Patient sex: F
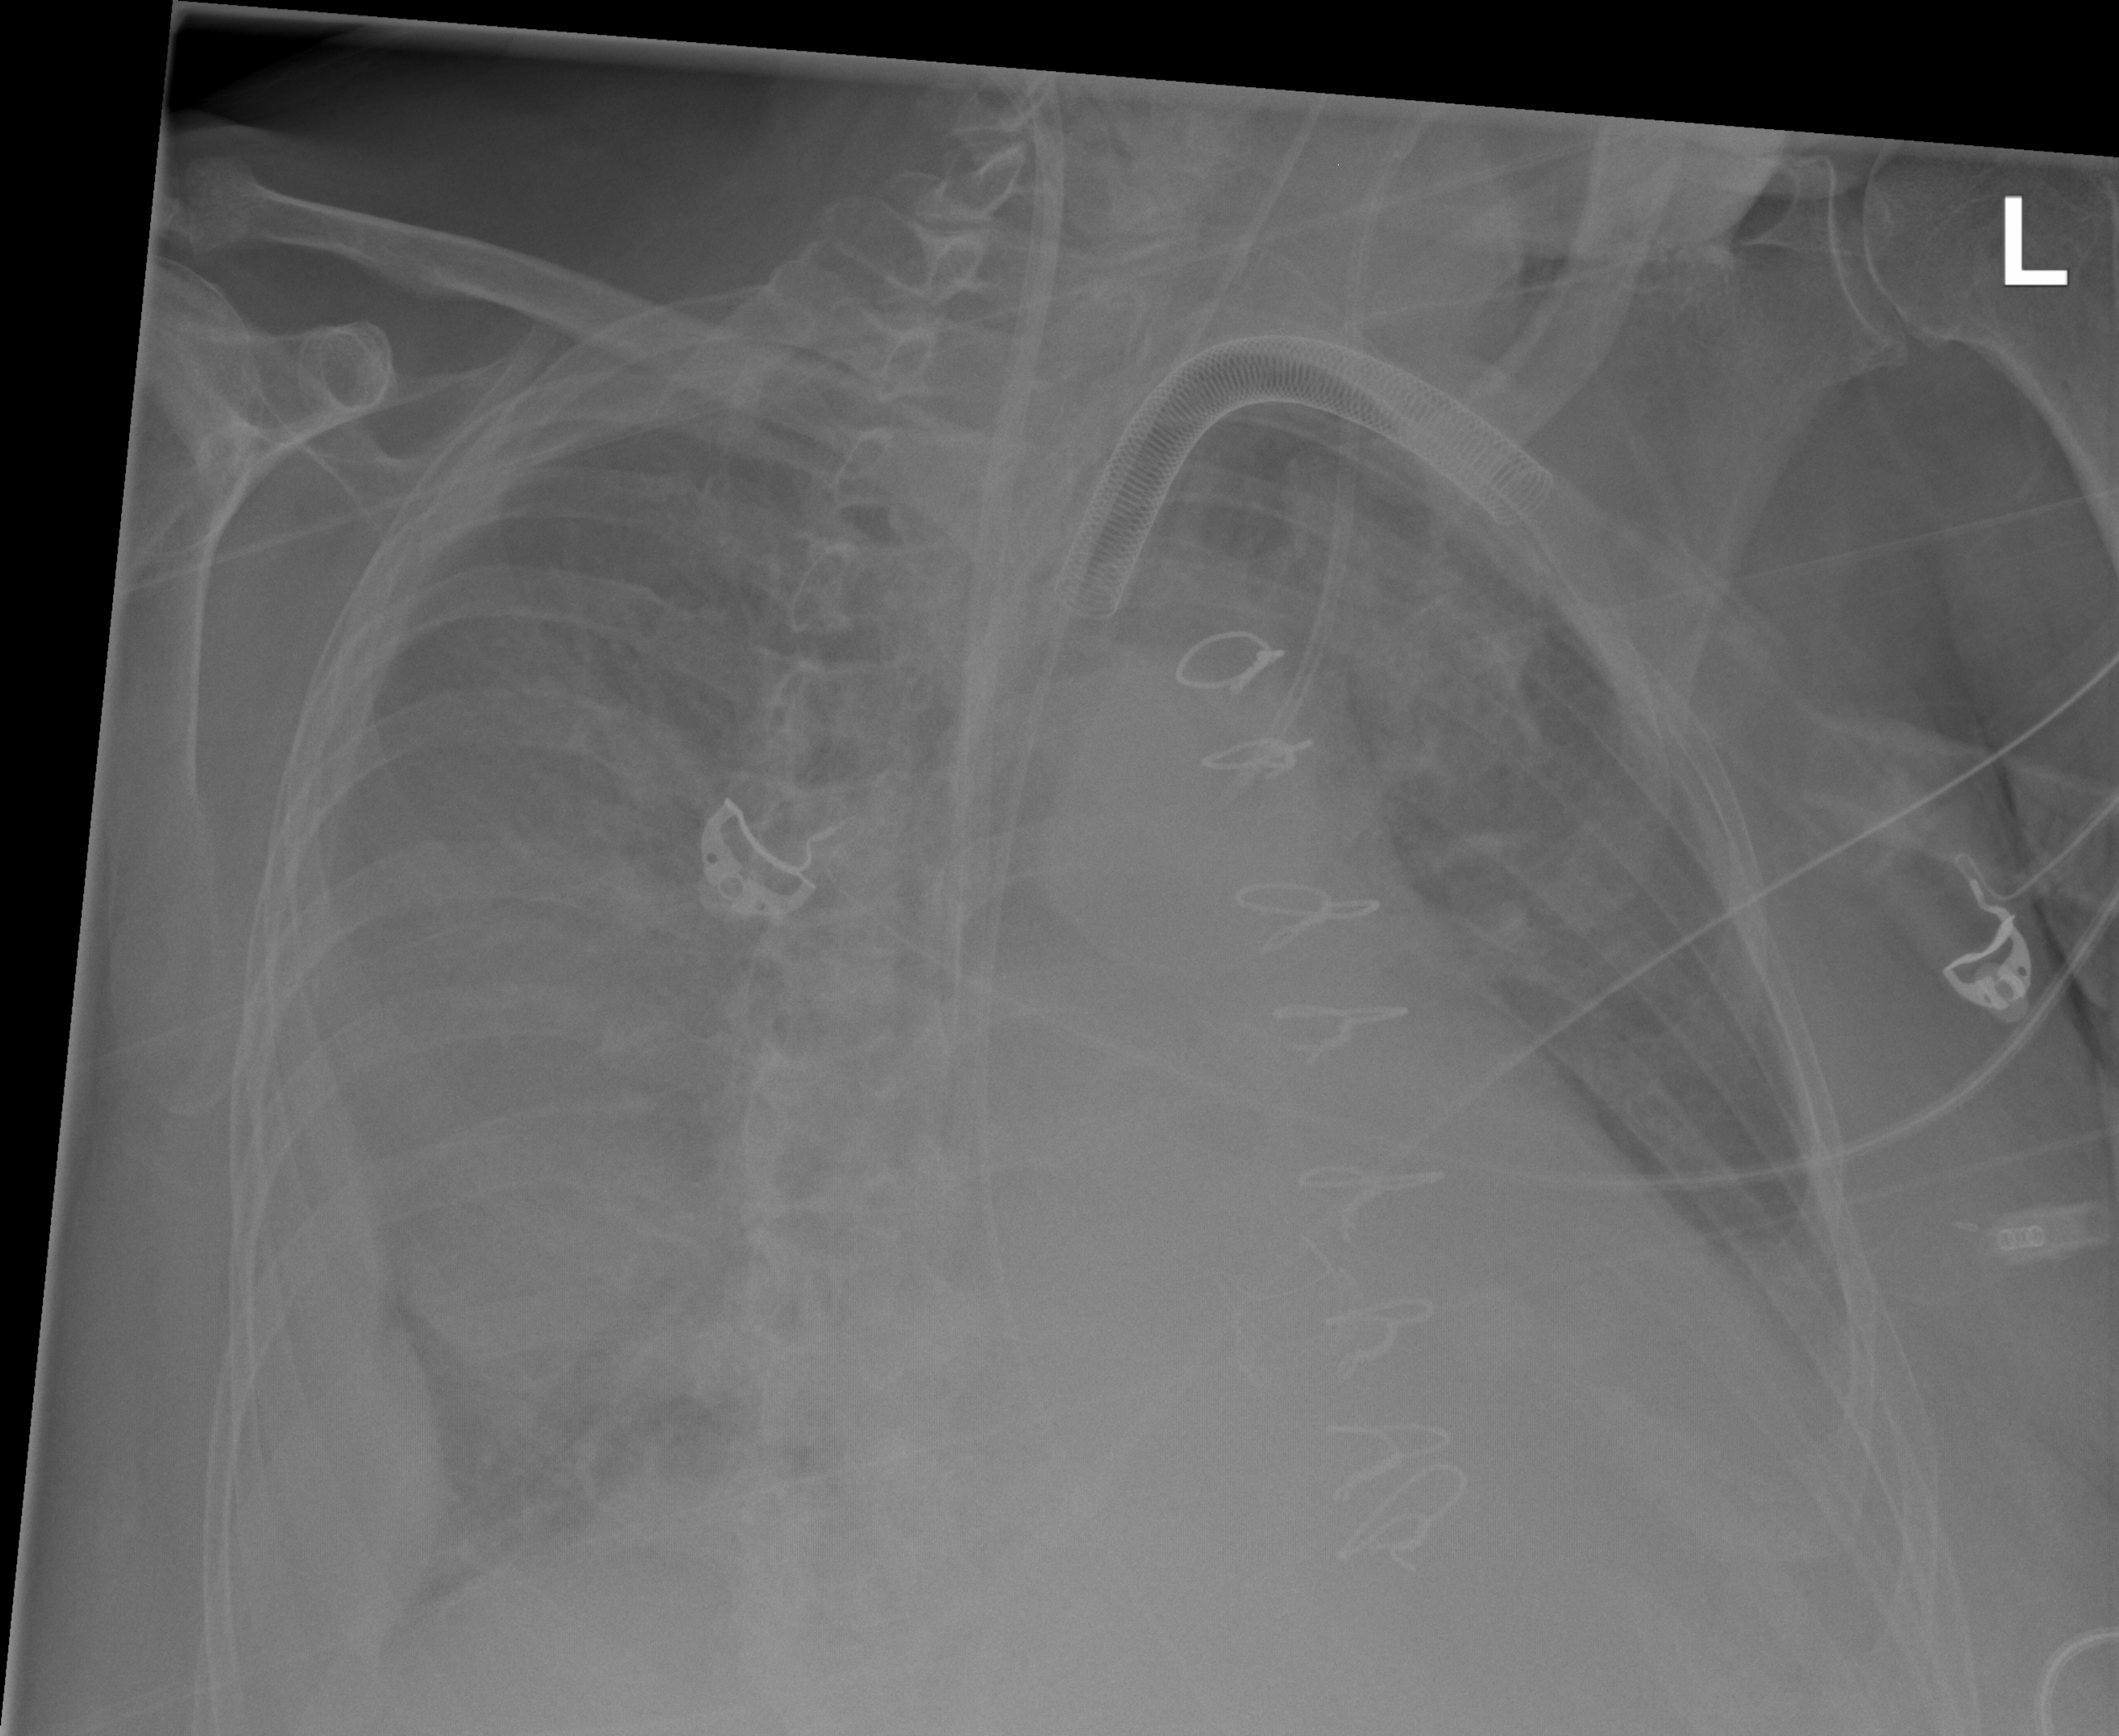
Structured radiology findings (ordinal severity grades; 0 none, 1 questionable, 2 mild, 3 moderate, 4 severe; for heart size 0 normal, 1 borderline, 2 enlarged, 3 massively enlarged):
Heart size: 2
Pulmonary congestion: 2
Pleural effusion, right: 3
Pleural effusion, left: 2
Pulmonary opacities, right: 2
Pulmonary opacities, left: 2
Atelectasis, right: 2
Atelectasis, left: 2